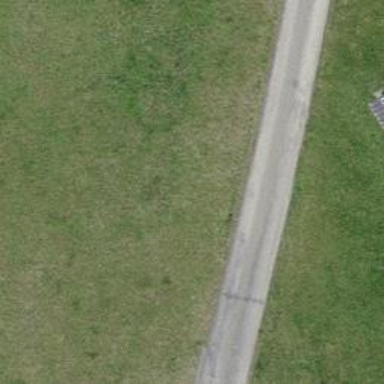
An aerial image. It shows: Unclassified road.